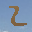
Label: 2